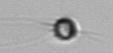
Label: Acanthoica_quattrospina